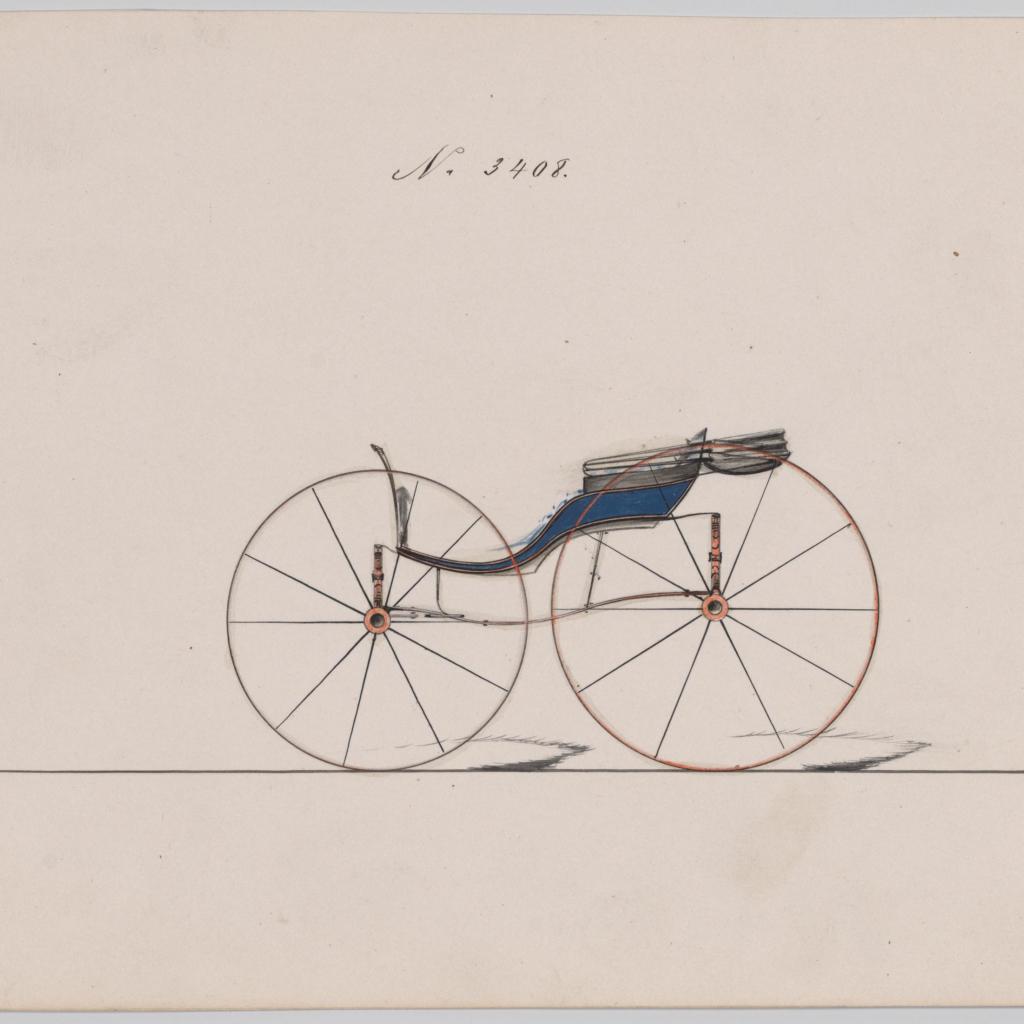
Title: Design for Pony Phaeton, no. 3408
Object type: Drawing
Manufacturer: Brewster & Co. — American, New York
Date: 1878
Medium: Pen and black ink, watercolor and gouache with gum arabic
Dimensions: Sheet: 6 x 9 in. (15.2 x 22.9 cm)
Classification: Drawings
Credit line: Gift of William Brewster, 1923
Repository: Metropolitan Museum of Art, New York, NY